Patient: sex F, age 33
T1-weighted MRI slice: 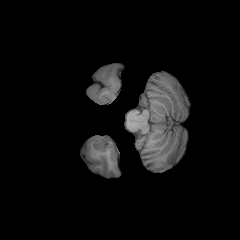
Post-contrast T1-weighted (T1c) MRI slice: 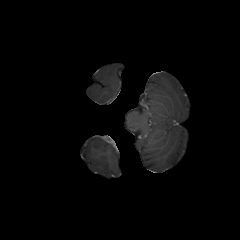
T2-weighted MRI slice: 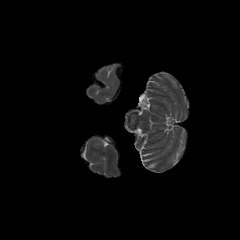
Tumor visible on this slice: no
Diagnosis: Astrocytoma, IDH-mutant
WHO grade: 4